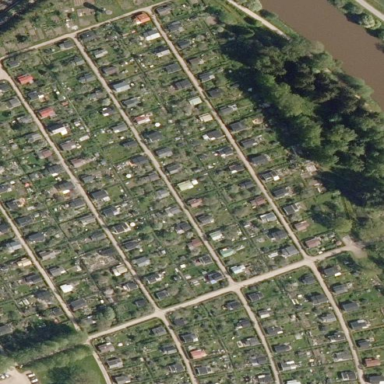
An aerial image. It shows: Allotments area.